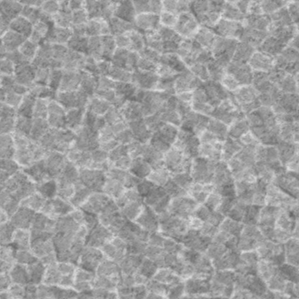
Label: frost